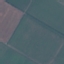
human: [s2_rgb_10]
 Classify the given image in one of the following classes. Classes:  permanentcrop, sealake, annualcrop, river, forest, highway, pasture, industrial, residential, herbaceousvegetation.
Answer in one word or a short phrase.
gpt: AnnualCrop